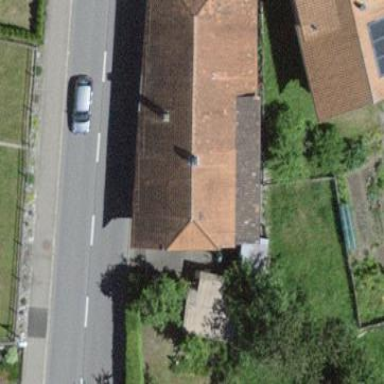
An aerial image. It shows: Residential building with half-hipped roof shape.